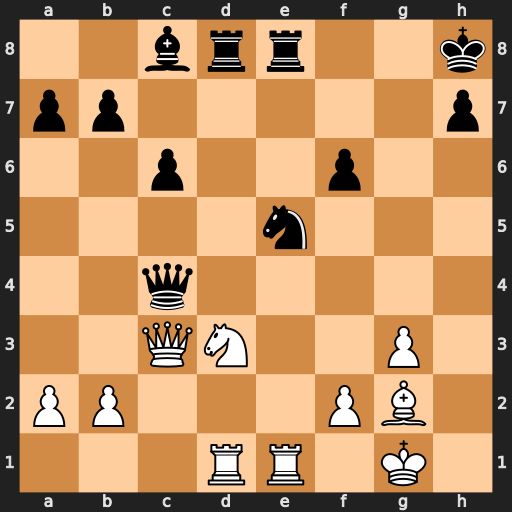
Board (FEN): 2brr2k/pp5p/2p2p2/4n3/2q5/2QN2P1/PP3PB1/3RR1K1
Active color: w
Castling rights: -
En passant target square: -
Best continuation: Rxe5 Qxc3 Rxe8+ Rxe8 bxc3